Question: As an exercise to better understand how the Datastore works, I have created within the HttpServlet class of my project a datastore with several entities and relative properties.
After creating and populating the datastore, I immediately query it in order to return a Json object back to the Client so it can dynamically update its UI.
It works, but I have a problem: after the first time I query the datastore, I always receive a result ordered differently, often with duplicates of the same items.
This is my HttpServlet code:
'''
public class MyServlet extends HttpServlet {
ArrayList<Tour> m_tours = new ArrayList<Tour>();
Key tourKey;
DatastoreService datastore;
@Override
public void doGet(HttpServletRequest req, HttpServletResponse resp)
throws IOException {
//nothing special here
}
@Override
public void doPost(HttpServletRequest req, HttpServletResponse resp) throws IOException {
populateDatastore();
String asyncMessage = req.getParameter("order");
if(asyncMessage.equals("tours")){
m_tours = getTours();
}
if(asyncMessage.equals("selectTour")){
}
Tours tours = new Tours(m_tours);
resp.setContentType("application/json");
PrintWriter out = resp.getWriter();
out.print(new Gson().toJson(tours));
out.flush();
}
private DatastoreService populateDatastore(){
datastore = DatastoreServiceFactory.getDatastoreService();
tourKey = KeyFactory.createKey("availabletours", "tours"); //parent
Entity tour = new Entity("tour", tourKey);
tour.setProperty("tourname", "Tour0");
tour.setProperty("tourinfo", "info0");
datastore.put(tour);
Entity tour1 = new Entity("tour1", tourKey);
tour1.setProperty("tourname", "Tour 1");
tour1.setProperty("tourinfo", "info 1");
datastore.put(tour1);
//..... and so on
return datastore;
}
private ArrayList<Tour> getTours(){
ArrayList<Tour> toursArray = new ArrayList<Tour>();
Query query = new Query(tourKey);
List<Entity> tourss = datastore.prepare(query).asList(FetchOptions.Builder.withLimit(9));
for (Entity t : tourss) {
String tourname=t.getProperty("tourname").toString();
String tourinfo=t.getProperty("tourinfo").toString();
Tour ts = new Tour(tourname,tourinfo);
toursArray.add(ts);
}
return toursArray;
}
}
'''
What am I doing wrong? What is the best way to manage a datastore?
> After uniforming the Entity objects to the same type and setting an ancestor query, as suggested by @Jeff Deskins:
'''
datastore = DatastoreServiceFactory.getDatastoreService();
tourKey = KeyFactory.createKey("availabletours", "tours"); //parent
Entity tour = new Entity("tour", tourKey);
tour.setProperty("tourname", "Tour0");
tour.setProperty("tourinfo", "info0");
datastore.put(tour);
Entity tour1 = new Entity("tour", tourKey);
tour1.setProperty("tourname", "Tour 1");
tour1.setProperty("tourinfo", "info 1");
datastore.put(tour1);
//... ... same way with the others
'''
> I set an ancestor query:
'''
Query query = new Query("tour").setAncestor(tourKey);
List<Entity> tourss = datastore.prepare(query).asList(FetchOptions.Builder.withLimit(9));
for (Entity t : tourss) {
String tourname=t.getProperty("tourname").toString();
String tourinfo=t.getProperty("tourinfo").toString();
Tour ts = new Tour(tourname,tourinfo);
toursArray.add(ts);
}
'''
And this is the result I get:
First time:
> -
Apart from performing an ancestor query, I also needed to apply a Sort to the Query. Therefore the solution is to add a property to each entity:
'''
Entity tour = new Entity("tour", tourKey);
tour.setProperty("tourname", "Tour 1");
tour.setProperty("tourinfo", "info 1");
tour.setProperty("order","0");
Entity tour = new Entity("tour", tourKey);
tour.setProperty("tourname", "Tour 2");
tour.setProperty("tourinfo", "info 2");
tour.setProperty("order","1");
'''
and then apply a sort filter to the query:
'''
ArrayList<Tour> toursArray = new ArrayList<Tour>();
Query query = new Query("tour").setAncestor(tourKey).addSort("order");
List<Entity> tourss = new ArrayList<Entity>();
tourss = datastore.prepare(query).asList(FetchOptions.Builder.withDefaults());
for (Entity t : tourss) {
String tourname=t.getProperty("tourname").toString();
String tourinfo=t.getProperty("tourinfo").toString();
Tour ts = new Tour(tourname,tourinfo);
toursArray.add(ts);
}
'''
now the result is sorted properly
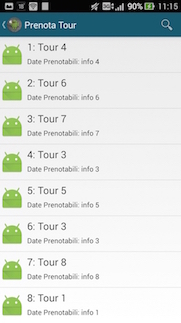
Answer: Your Entity objects should follow the same pattern if they are all the same type.
Creating different entities of same type with same parent key:
'''
Entity tour1 = new Entity("Tour", tourKey);
Entity tour2 = new Entity("Tour", tourKey);
'''
After populating and saving the above objects to the datastore, you can then query by:
'''
Query tourQuery = new Query("Tour")
.setAncestor(tourKey);
'''
The ancestor query provides strong consistency.
<URL>